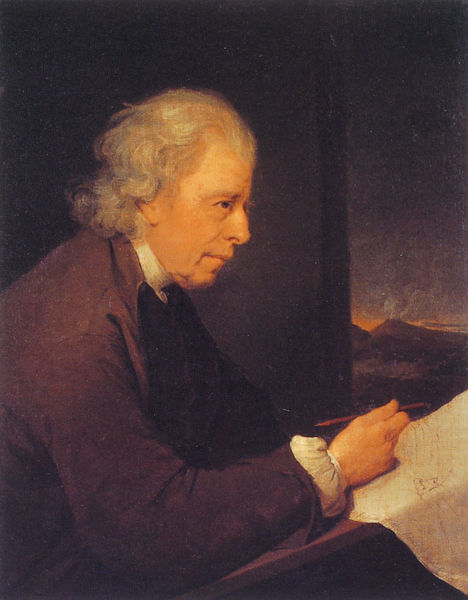
Titel: John Whitehurst FRS
Künstler: Joseph Wright
Institution: Privatsammlung
Schlagwörter: berg, dunkel, feder, gemälde, hand, himmel, mann, schatten, wolken, fenster, holz, licht, nacht, nase, profil, schwarz, alt, augen, kragen, ärmel, rauch, haare, mantel, locken, aussicht, buch, vulkan, schriftsteller, stift, schreiben, wrack, schreiber, weißes haar, sithen, denker schreiber